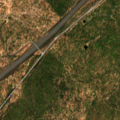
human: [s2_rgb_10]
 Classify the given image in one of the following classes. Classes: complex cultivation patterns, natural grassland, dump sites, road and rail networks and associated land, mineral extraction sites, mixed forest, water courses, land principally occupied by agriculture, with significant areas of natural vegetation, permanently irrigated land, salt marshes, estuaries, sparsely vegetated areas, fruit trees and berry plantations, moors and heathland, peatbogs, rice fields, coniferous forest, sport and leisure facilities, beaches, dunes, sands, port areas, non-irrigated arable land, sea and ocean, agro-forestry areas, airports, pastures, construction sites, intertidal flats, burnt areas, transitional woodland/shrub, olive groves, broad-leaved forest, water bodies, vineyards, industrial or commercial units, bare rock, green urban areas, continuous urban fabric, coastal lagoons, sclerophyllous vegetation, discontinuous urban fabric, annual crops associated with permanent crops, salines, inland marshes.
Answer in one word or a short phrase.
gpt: continuous urban fabric